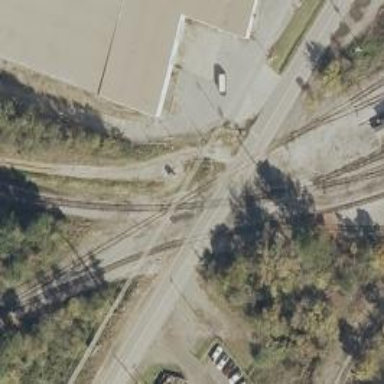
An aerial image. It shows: Railway crossing.